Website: walmart
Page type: stored-credit-cards
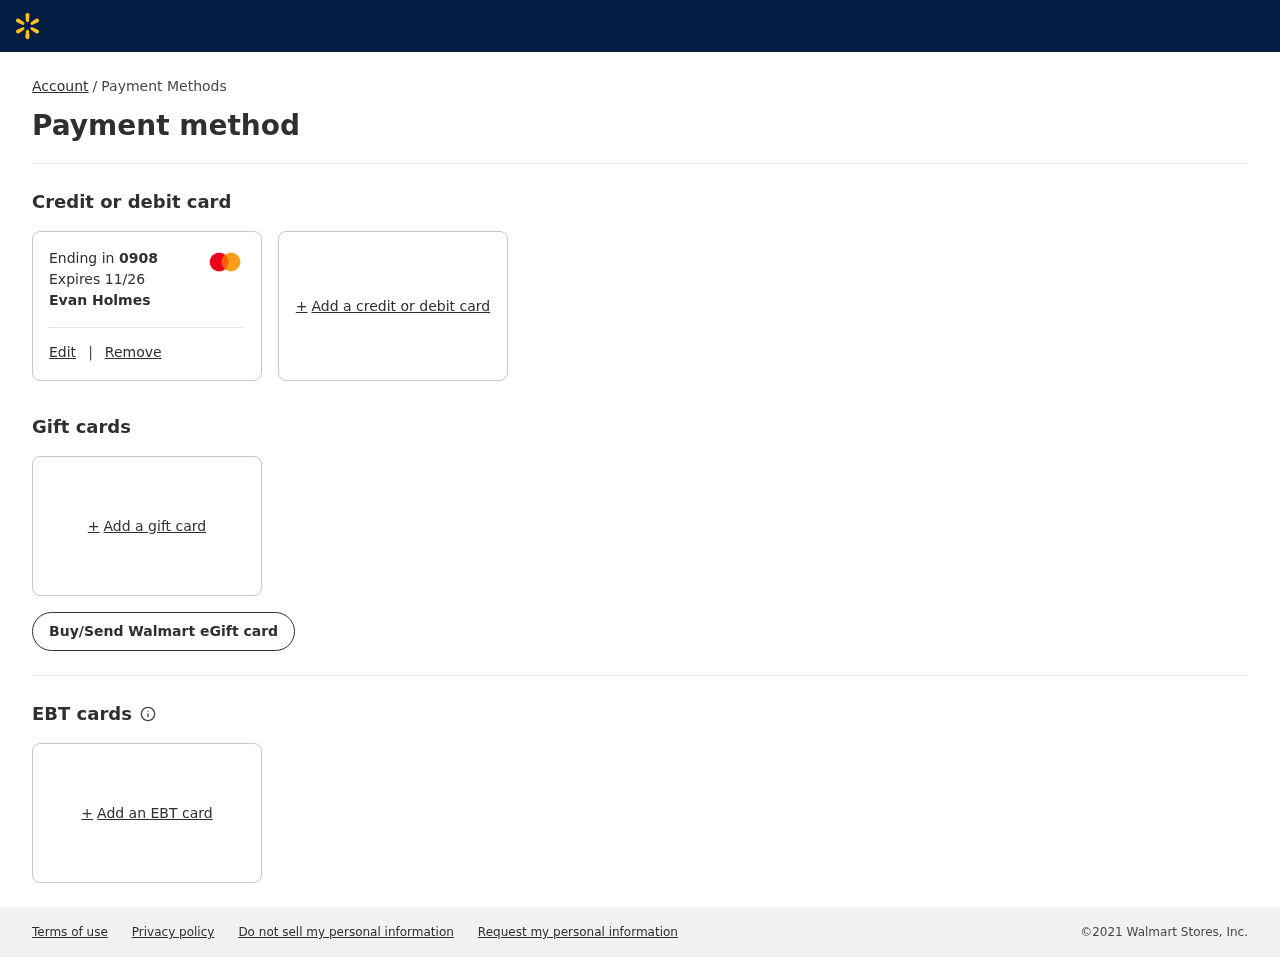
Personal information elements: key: PII_CARD_EXPIRY
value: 11/26
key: PII_CARD_LAST4
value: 0908
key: PII_FULLNAME
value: Evan Holmes